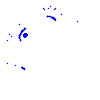
Particle: pion